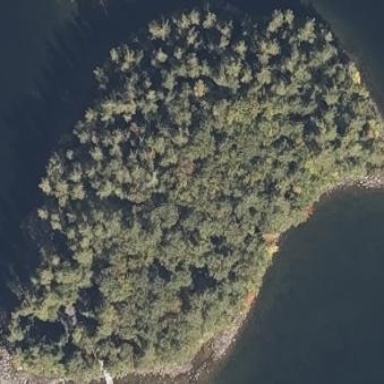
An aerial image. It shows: Islet.